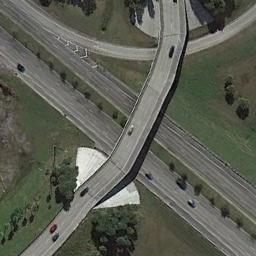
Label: overpass